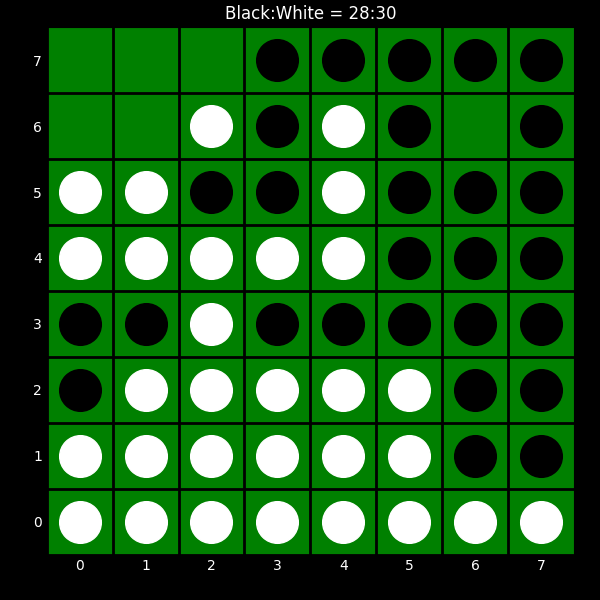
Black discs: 28
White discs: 30